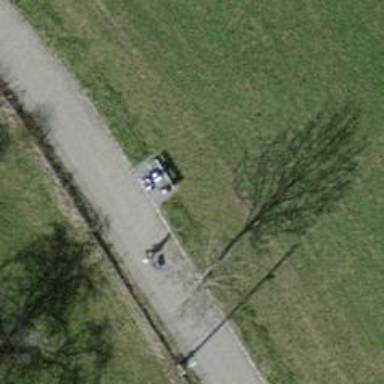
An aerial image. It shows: Bench.